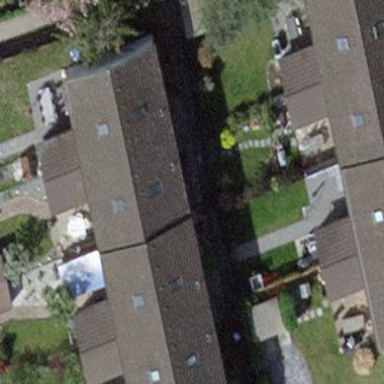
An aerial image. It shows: Terrace building.